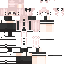
A female skeleton skin with pale skin, wearing blonde helmet dressed in a red robe top and black pants, featuring a closed mouth.